Interaction volume radius: 10 \u00c5
Interaction volume height: 30 \u00c5
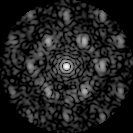
Disorder parameter: 0.587